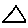
Label: triangle